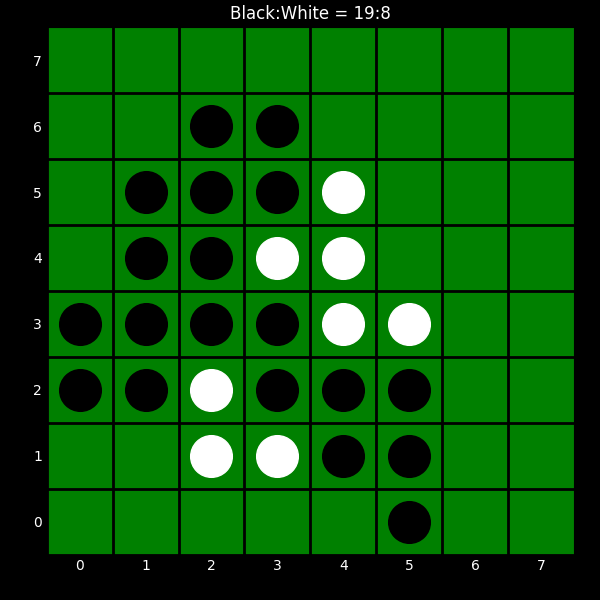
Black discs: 19
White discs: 8